Aerial crown-view tile of a tropical tree (Barro Colorado Island, Panama), acquired 20250317:
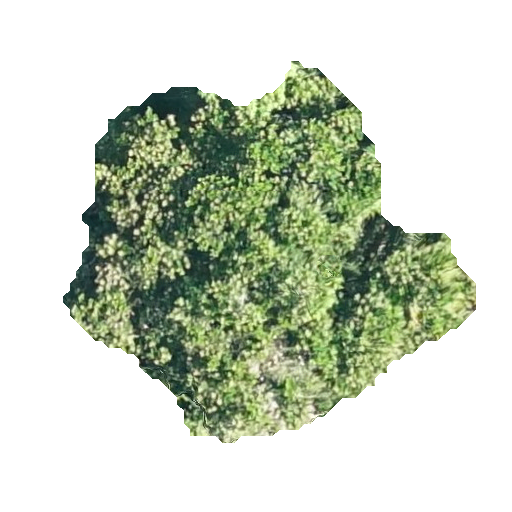
Species: Anacardium excelsum
GBIF accepted scientific name: Anacardium excelsum
Crown area: 145.786 m²